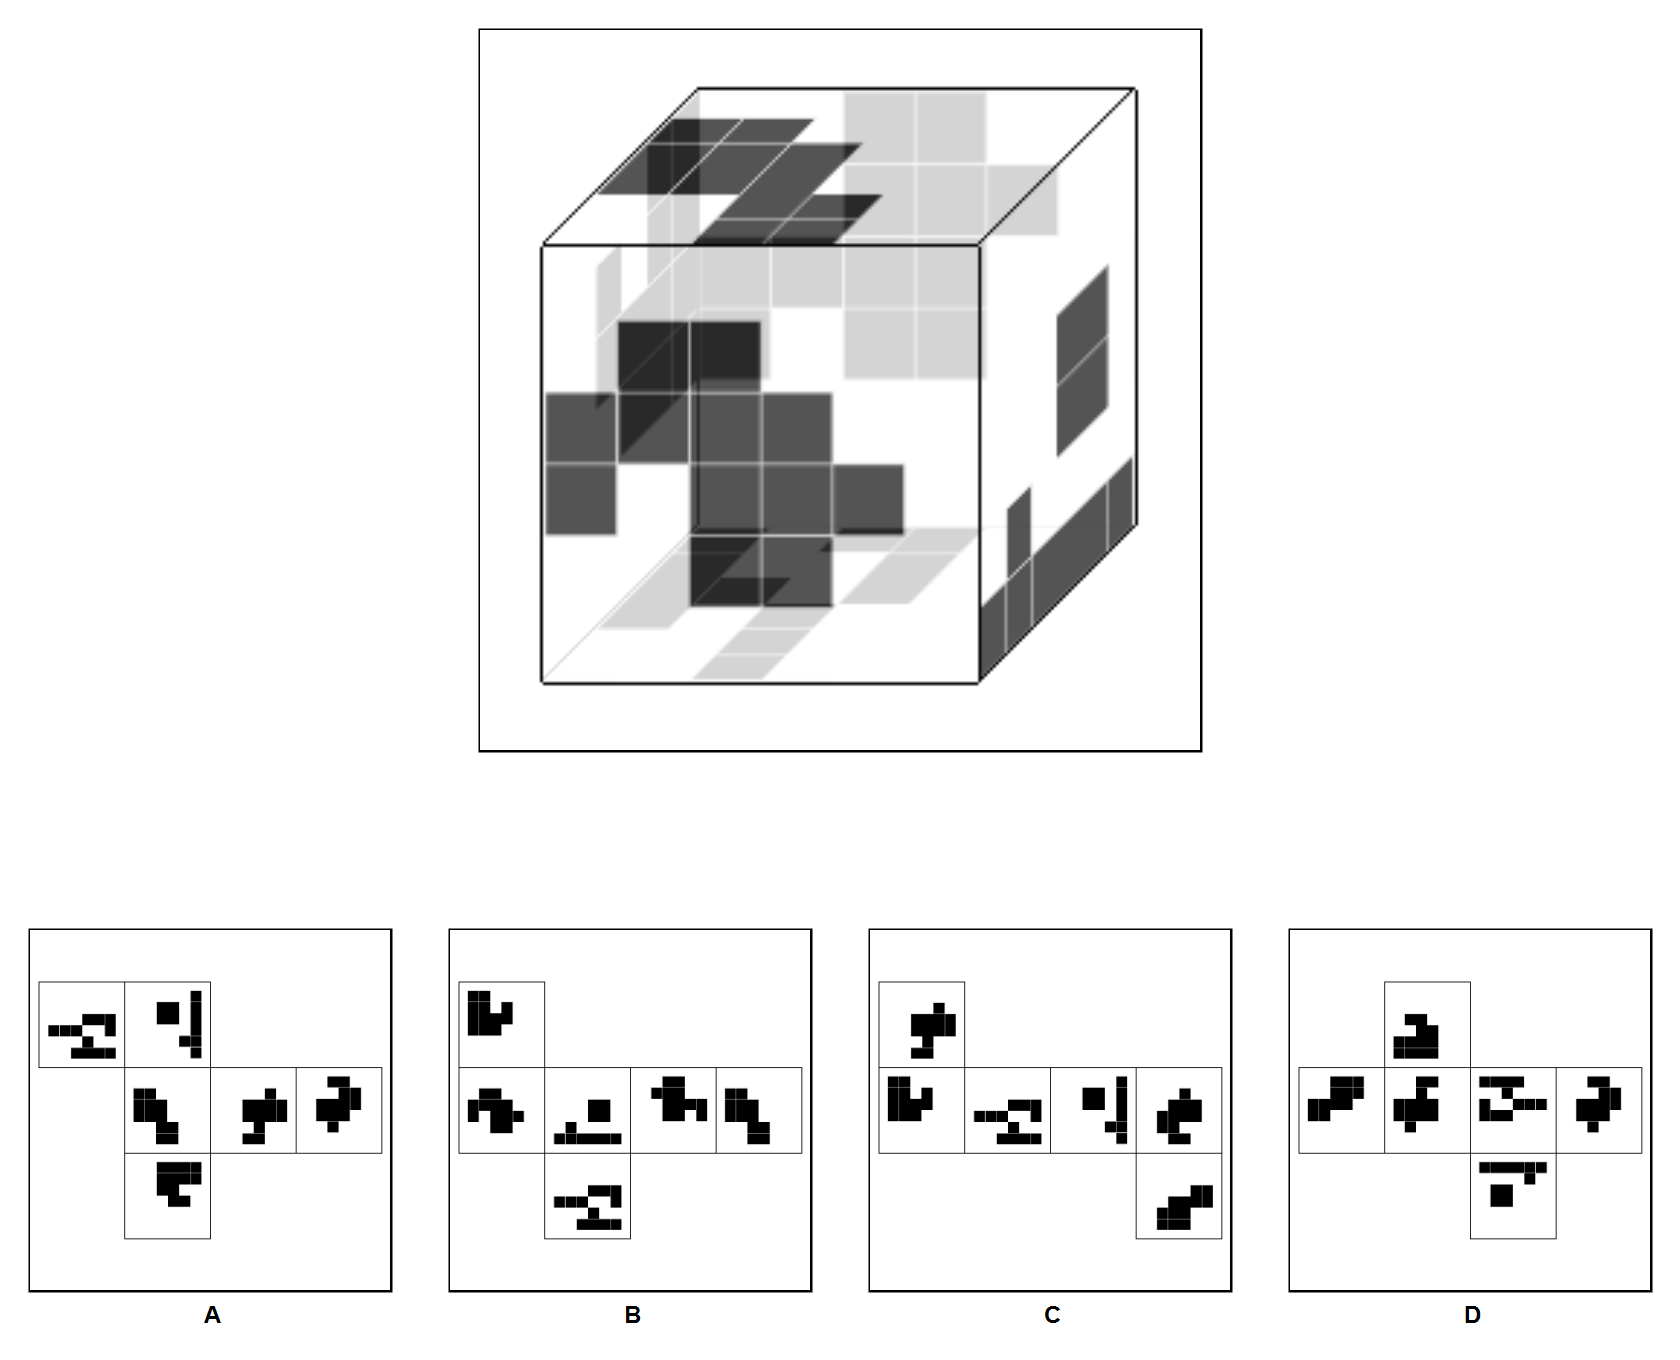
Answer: D